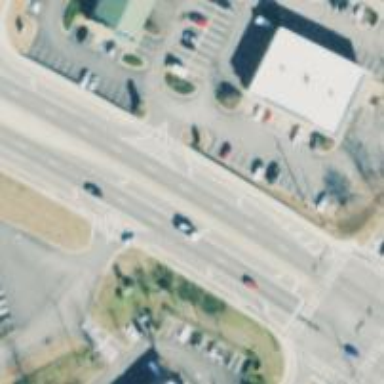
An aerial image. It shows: Marked road crossing.